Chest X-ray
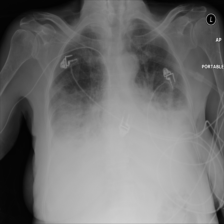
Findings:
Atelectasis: negative
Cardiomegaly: negative
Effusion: positive
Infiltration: negative
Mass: negative
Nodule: negative
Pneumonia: negative
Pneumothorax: negative
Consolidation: negative
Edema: negative
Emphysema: negative
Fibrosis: negative
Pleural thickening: negative
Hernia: negative